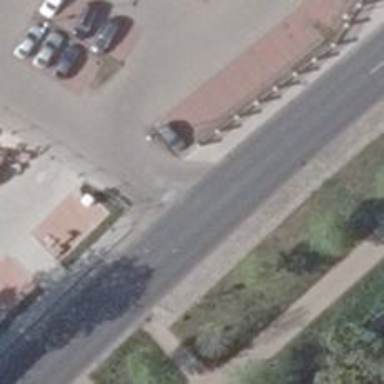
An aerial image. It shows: Road with "give way" sign.